Question: How to programatically get an actual screen size (width and height) in Windows Phone? Normally I would use the following: <URL>
But Panorama control is a bit tricky, since the above code gives a width and height ( width and height).
I have the following code that creates popup:
'''
modalPopup = new Popup();
modalPopup.Child = new ModalWait() { MaxWidth = Application.Current.Host.Content.ActualWidth };
modalPopup.IsOpen = true;
'''
As I result a popup is created a width of PanoramaItem, which is not a total width of a phone screen. There's a right margin which is not covered with the popup. See the screenshot below:

Any ideas how to overcome this right margin and get the actual phone screen size?
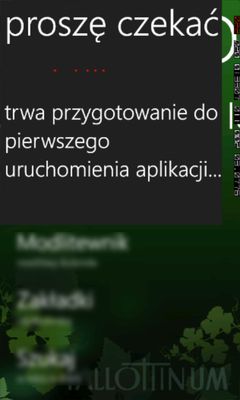
Answer: The 'MaxWidth' property does not set an element's width. It gets/sets the maximum width constraint of that element. You want to use the 'Width' property instead.
The code you showed 'Application.Current.Host.Content.ActualWidth' will give you the correct screen width, not just the panorama item's width.